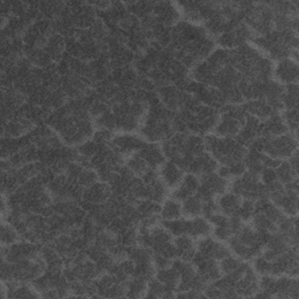
Label: frost